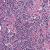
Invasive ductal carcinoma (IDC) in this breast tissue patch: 0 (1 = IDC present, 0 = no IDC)